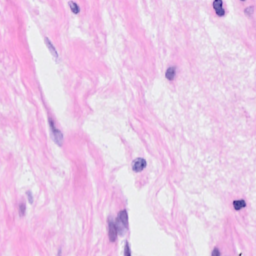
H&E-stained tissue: Breast